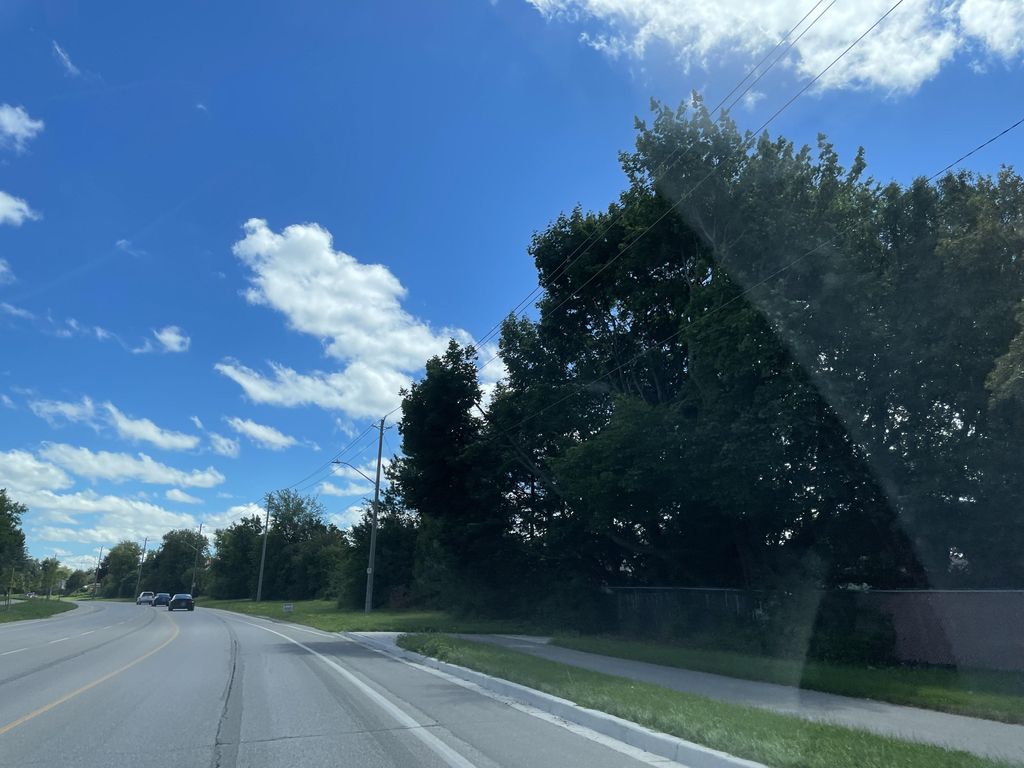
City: kitchener-waterloo